Question: I am trying to work on a project that needs to find the total sum and the total sum with a certain criteria. Currently, I have managed to just calculate the total sum of column "price". Here is the code:
'''
$sumQuery = "SELECT SUM(price) AS value_sum FROM tickets";
//$dbc is Database Connection
$sumResponse = @mysqli_query($dbc, $sumQuery);
$sumRow = mysqli_fetch_array($sumResponse);
$sum = $sumRow['value_sum'];
'''
I want to work upon this code and make it be more specific. Instead, I want it to ONLY calculate the sum of column "price" if in that row it has the string "Check" or "Cash" in the column "paytype". I have no idea where to start with this. I have done my research prior to asking this question, but came out with no results.
Here is a snippet of my table which may help you understand more:

Here is a simple version of what I want to achieve if my description made no sense. Find sum of column "price" for each row with the string "Check" or "Cash" in the column "paytype".
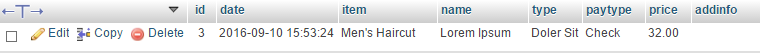
Answer: Use conditional aggregation:
'''
SELECT SUM(price) AS value_sum,
SUM(CASE WHEN paytype IN ('Check', 'Cash') then price end) as check_or_cash
FROM tickets;
'''
Of course, if you only want the sum for check/cash then you would use a 'WHERE' clause.